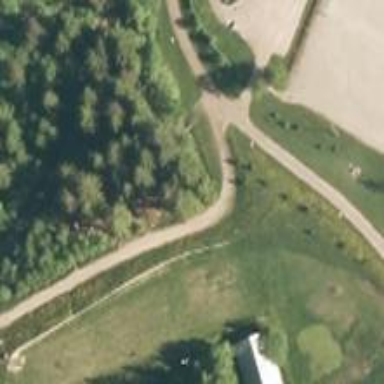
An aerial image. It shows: Nordic skiing trail groomed for classic and skating techniques.